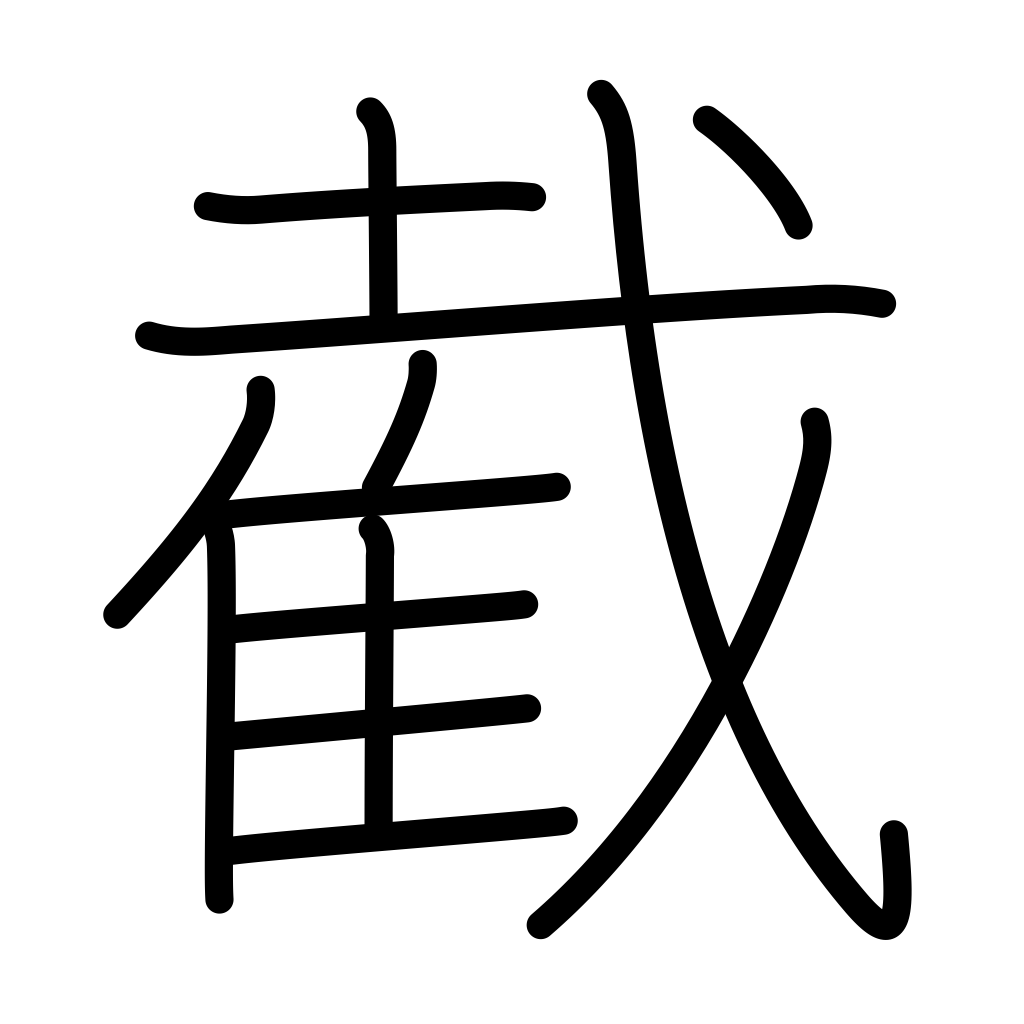
Meaning: cut off, sever